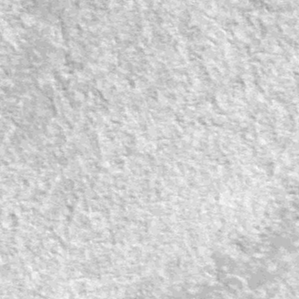
Label: frost